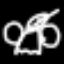
Label: angel